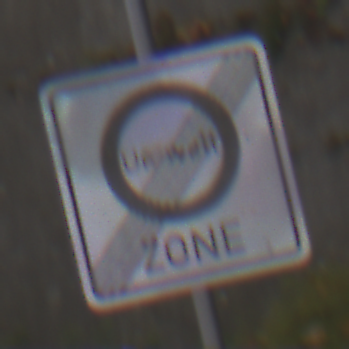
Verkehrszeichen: EndeUmweltzone
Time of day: MorningAfternoon
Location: Outdoor (Suburban)
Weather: PartlyCloudy
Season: NotSpecified
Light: Natural